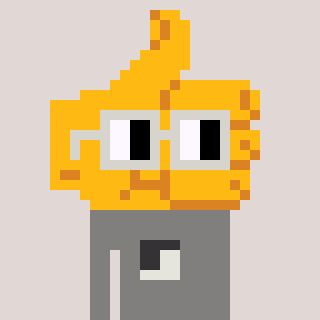
a pixel art character with square light gray glasses, a thumbsup-shaped head and a bluegrey-colored body on a warm background